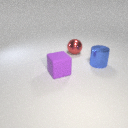
large red metal sphere behind large purple rubber cube